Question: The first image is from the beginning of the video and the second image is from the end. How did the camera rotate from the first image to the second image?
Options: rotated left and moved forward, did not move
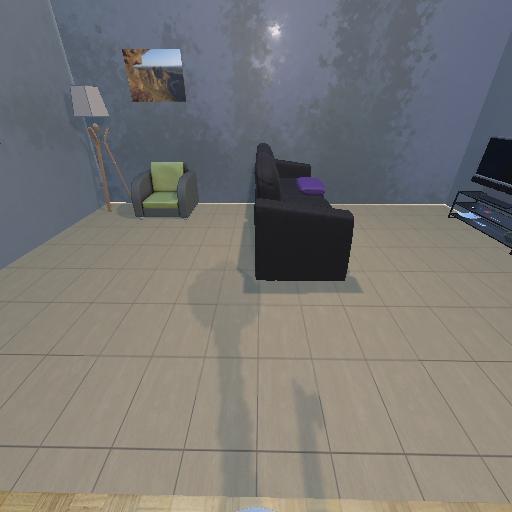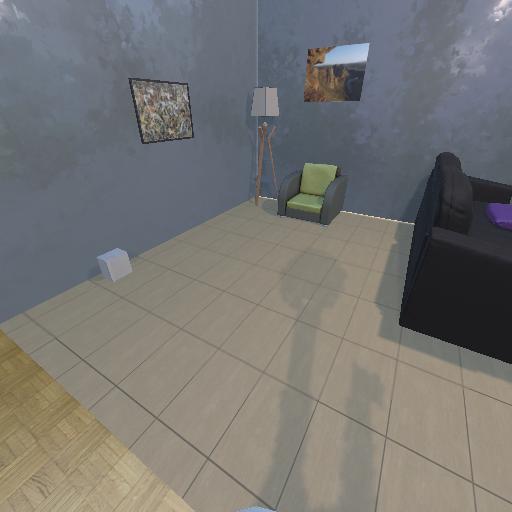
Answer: rotated left and moved forward